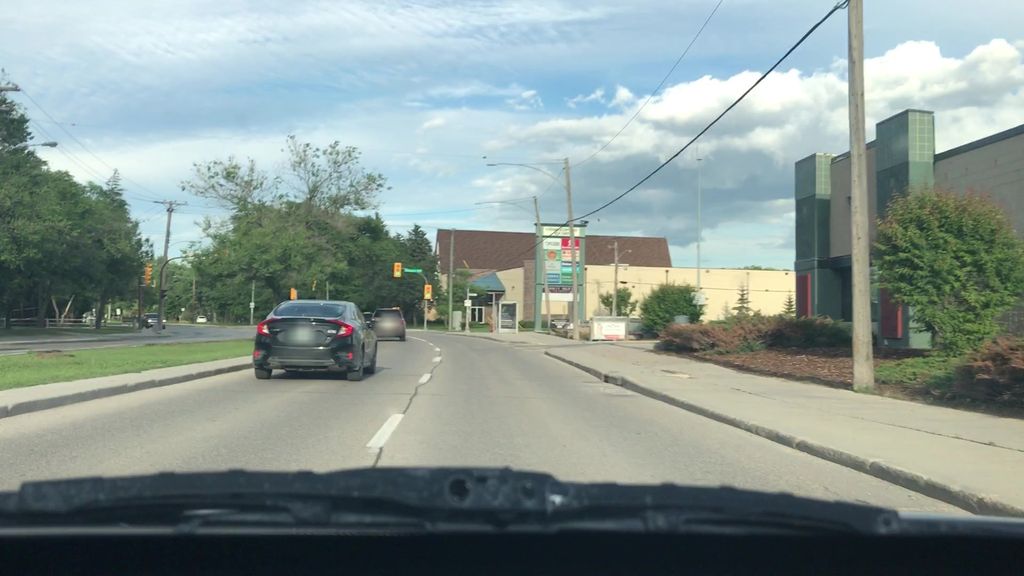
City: winnipeg